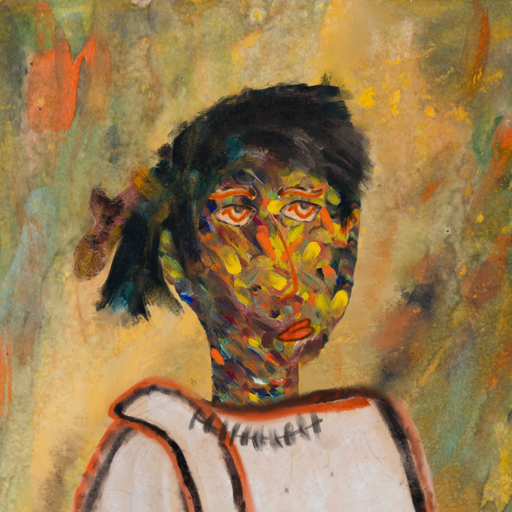
Background: Comrade, Head And Neck Side: An_Impression, Face Side: Experience, Bust: Roy_Bahadur, Hair Side: Pipe, Head Accessory: Blank, Second Necklace: Blank, Necklace: In_The_Sun, Baby: Blank